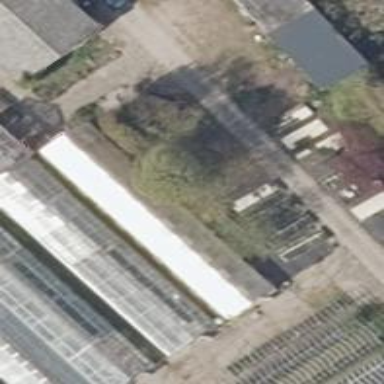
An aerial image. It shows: Greenhouse.